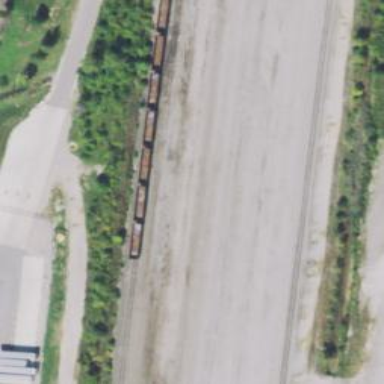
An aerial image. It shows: Abandoned railway yard.